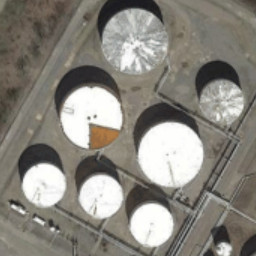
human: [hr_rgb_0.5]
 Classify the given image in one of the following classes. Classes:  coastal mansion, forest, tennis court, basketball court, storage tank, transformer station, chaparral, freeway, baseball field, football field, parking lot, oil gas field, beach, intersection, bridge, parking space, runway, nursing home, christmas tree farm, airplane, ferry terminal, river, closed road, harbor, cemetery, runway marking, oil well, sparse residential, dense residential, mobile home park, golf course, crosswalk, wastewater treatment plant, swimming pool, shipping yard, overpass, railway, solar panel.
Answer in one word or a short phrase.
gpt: storage tank